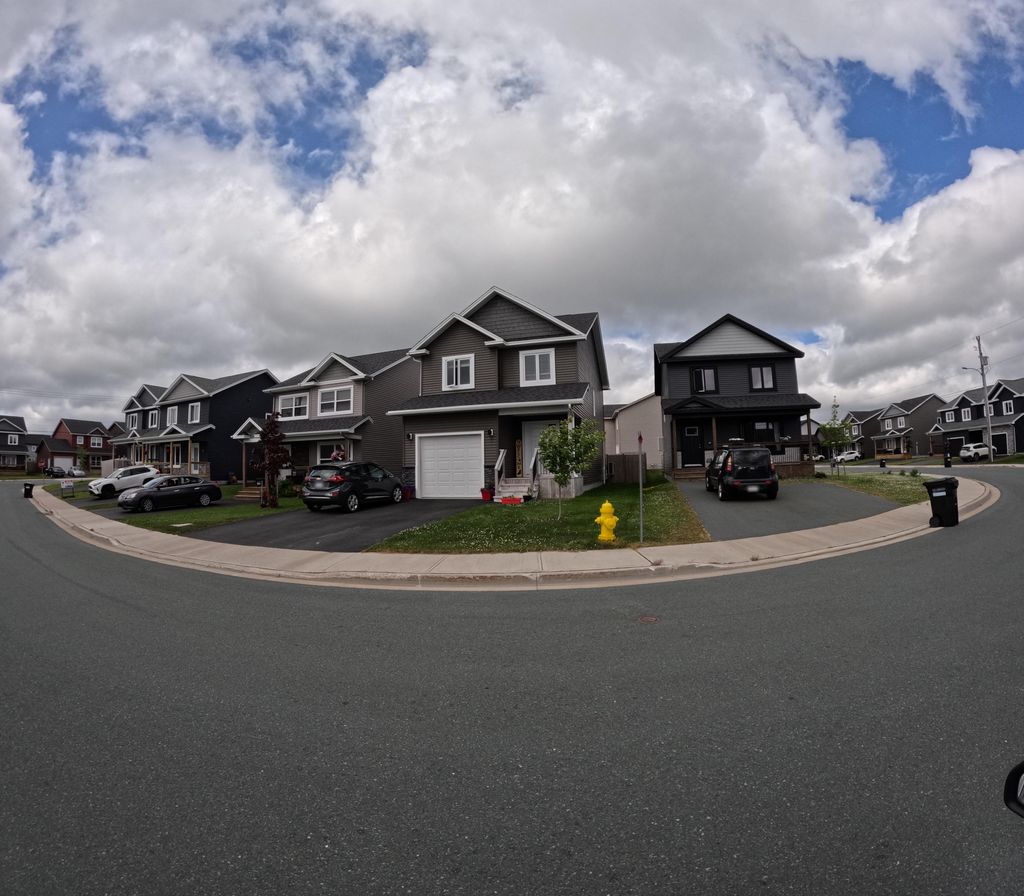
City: st_johns